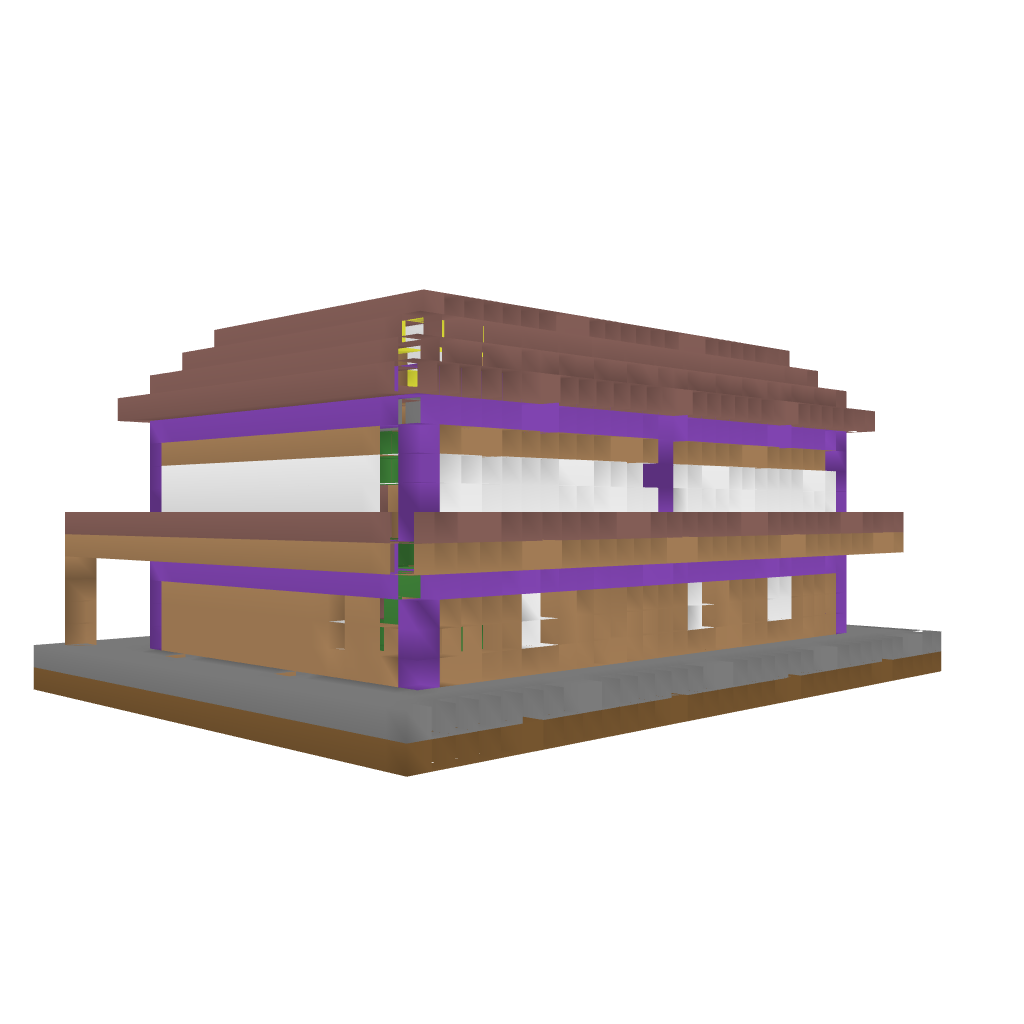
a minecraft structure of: Basic Box Wooden House bad low quality